Field crop: maize
Growth stage: 2
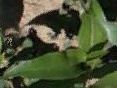
Species: maize